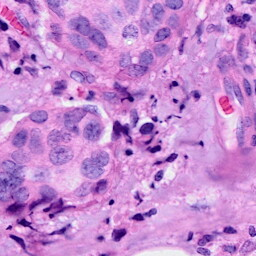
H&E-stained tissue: Breast